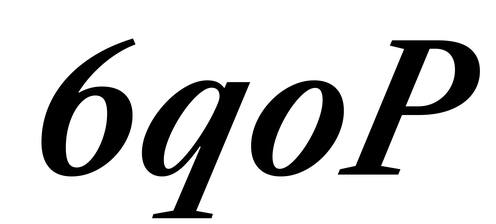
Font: LibreCaslonText-Italic_SemiBold_Italic